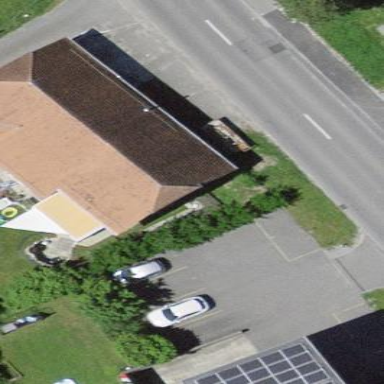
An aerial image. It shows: Gabled building with roof made of roof tiles.